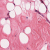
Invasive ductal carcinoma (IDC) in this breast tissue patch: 0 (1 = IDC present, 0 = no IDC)